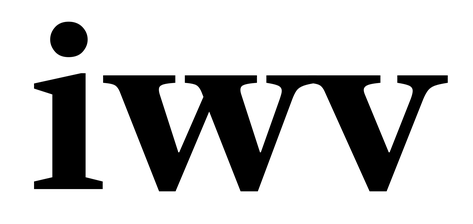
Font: LibreCaslonText_Bold